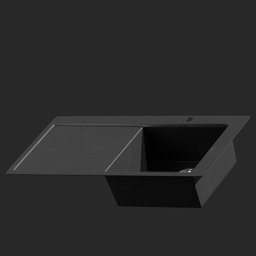
Label: appliances